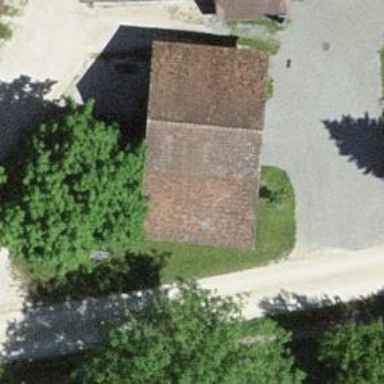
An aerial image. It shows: Barn.